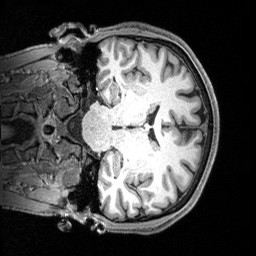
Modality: T1w
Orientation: coronal
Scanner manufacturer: siemens
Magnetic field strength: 3 T
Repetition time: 2.4 s
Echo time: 0.00256 s